Question: I created a treeview webpart, and if you click a node, it modifies a SPList, and clears and recreates the treeview.
So when I click a node, the page gets refreshed, then the treeview function occurs and edits the list and recreates the treeview. THEN the problem is if I were to refresh the page by hitting F5, the same thing happens again i.e. the List gets modified again even though i didn't click a node.
I suspect something like the treeview node select change event was activated again.
As well this happens when I hit refresh:

Is it somehow resending the tree click flag or something? How can I clear it when refreshing so it doesn't try to resend it?
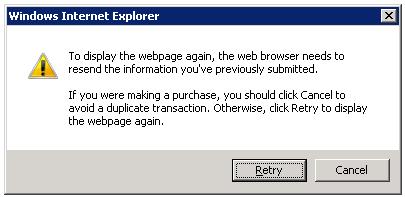
Answer: There are two common approaches for preventing actions performed on postback from being called repeatedly by user's refreshing the page:
1. In whatever code that they are running do some sort of check to see if they have already done what they are about to do. Sometimes this is easy (i.e. they clicked to delete an item, but I see it's already deleted) and sometimes it's just not possible or practical.
2. After performing the postback that you don't want to be repeated do a Response.Redirect (to either another page, or even just the same page). By doing this when they hit refresh their 'last action' won't be the pastback, it will be the result of the redirect. Of course, if they start using their history to go 'back' they could easily end up redoing whatever action you had done before. This course of action isn't stopping them from intentionally (or maliciously) duplicating the action, it's just allowing them to hit 'refresh' without accidentally duplicating the action. Also note that this comes with a cost. You will need perform another back and forth with the client, and you'll need to re-generate the entire page (this will likely have a performance cost, and potentially be difficult to implement as well, depending on the specifics).